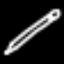
Label: pencil